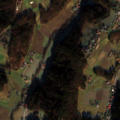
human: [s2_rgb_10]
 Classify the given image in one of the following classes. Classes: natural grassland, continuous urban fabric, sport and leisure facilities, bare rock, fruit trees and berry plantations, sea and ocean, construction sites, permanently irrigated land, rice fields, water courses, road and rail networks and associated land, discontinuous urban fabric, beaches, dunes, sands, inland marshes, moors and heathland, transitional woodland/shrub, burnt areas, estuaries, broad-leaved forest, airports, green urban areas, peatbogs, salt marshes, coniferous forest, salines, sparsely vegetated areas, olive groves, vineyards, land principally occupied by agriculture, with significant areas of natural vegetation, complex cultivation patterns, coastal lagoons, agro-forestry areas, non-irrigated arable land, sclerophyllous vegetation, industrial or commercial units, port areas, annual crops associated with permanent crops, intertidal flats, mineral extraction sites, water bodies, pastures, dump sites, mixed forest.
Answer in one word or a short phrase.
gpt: complex cultivation patterns, broad-leaved forest, mixed forest